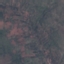
Land use / land cover: HerbaceousVegetation